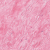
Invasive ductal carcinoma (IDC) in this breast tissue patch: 0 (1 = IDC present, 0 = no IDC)